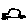
Label: car